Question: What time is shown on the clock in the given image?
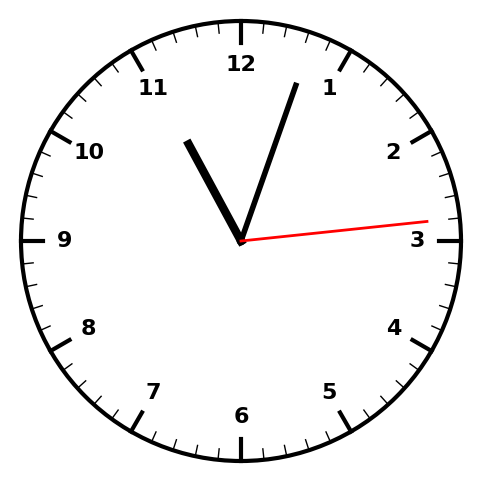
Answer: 11:03:14